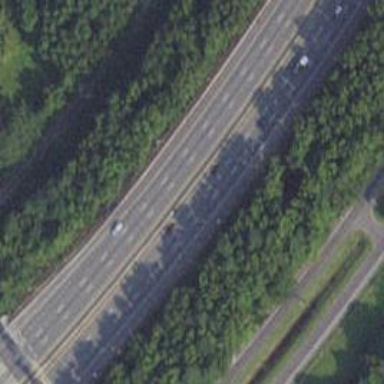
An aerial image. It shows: View of motorway.